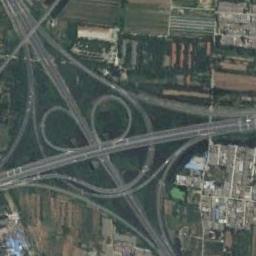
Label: overpass